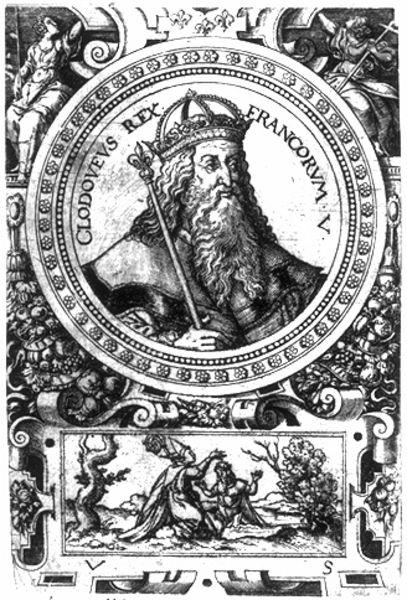
Titel: Bildnis von Frankenkönig Chlodwig I
Künstler: Virgil Solis
Institution: (Seriendruck)
Schlagwörter: baum, hand, kampf, mann, weiß, bäume, frauen, blumen, frankreich, frau, grau, haar, kleid, mund, nase, profil, schwarz, szene, zeichnung, blick, ornament, bart, kragen, pelz, rahmen, vollbart, bildnis, portrait, porträt, natur, busch, haare, mantel, adel, brustbild, krone, locken, kreis, rund, früchte, ranken, schrift, grafik, rand, bischof, kaiser, könig, tafel, wein, dekor, verzierung, medaillon, kreuz, rechteck, bluemn, druck, stich, schwarzweiß, herrscher, lilie, voluten, medallion, priester, lilien, taufe, rosetten, zepter, szepter, münze, latein, umschrift, franken, rex, begebenheit, francorum, chlodwig, frankenkönig, könig karl, franke, clodoveus, clodeoveus, clodeus